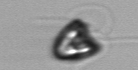
Label: Pyramimonas_longicauda